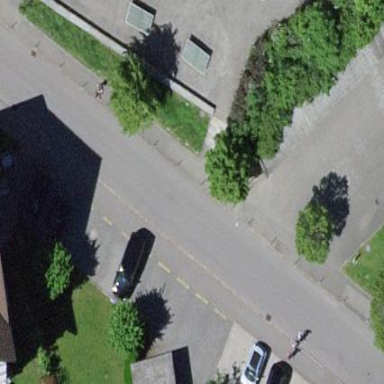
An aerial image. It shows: Parking available on the street side.